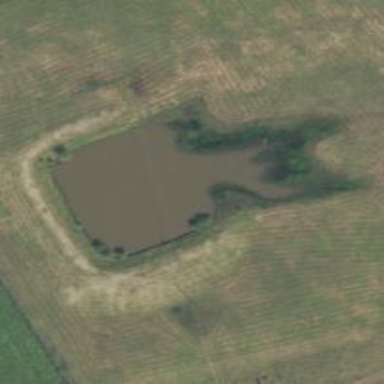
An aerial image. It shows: Pond formed by natural waterway.